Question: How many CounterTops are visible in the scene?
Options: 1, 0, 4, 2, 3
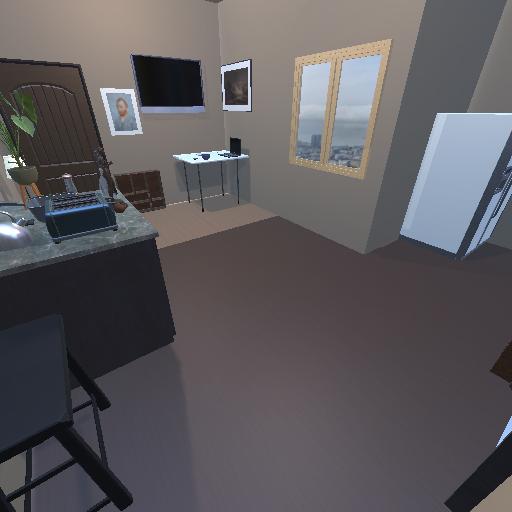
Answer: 1